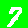
Digit: 7